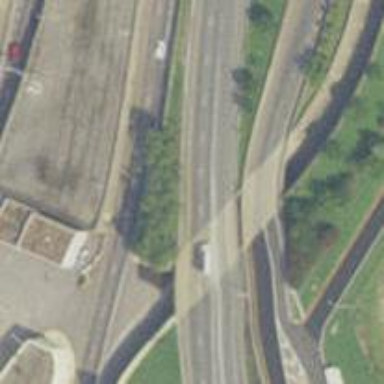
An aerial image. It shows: Bridge on motorway link.